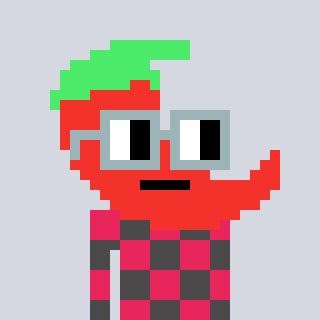
a pixel art character with square dark gray glasses, a chilli-shaped head and a grayscale-colored body on a cool background